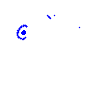
Particle: electron